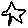
Label: star